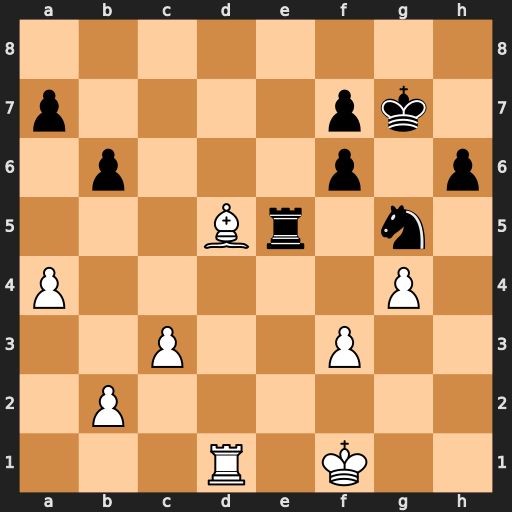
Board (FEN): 8/p4pk1/1p3p1p/3Br1n1/P5P1/2P2P2/1P6/3R1K2
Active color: w
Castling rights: -
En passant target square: -
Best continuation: f4 Re7 fxg5